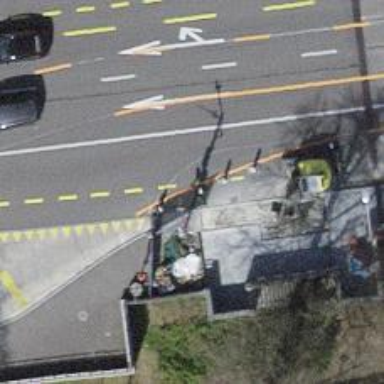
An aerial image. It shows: Public surveillance system is in place.